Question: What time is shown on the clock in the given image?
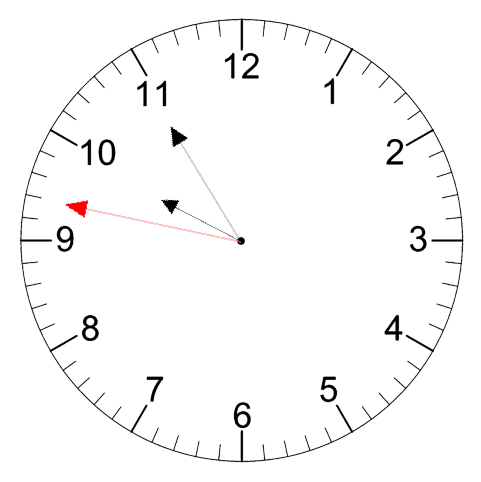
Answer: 09:54:47